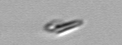
Label: fiber